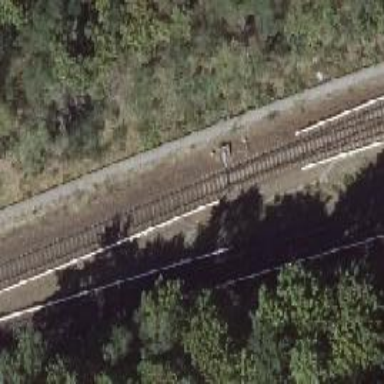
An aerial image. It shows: Railway signal.